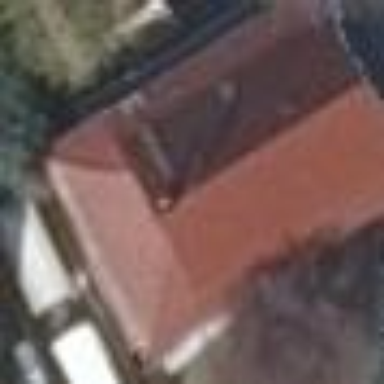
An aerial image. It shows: Residential building.